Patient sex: F
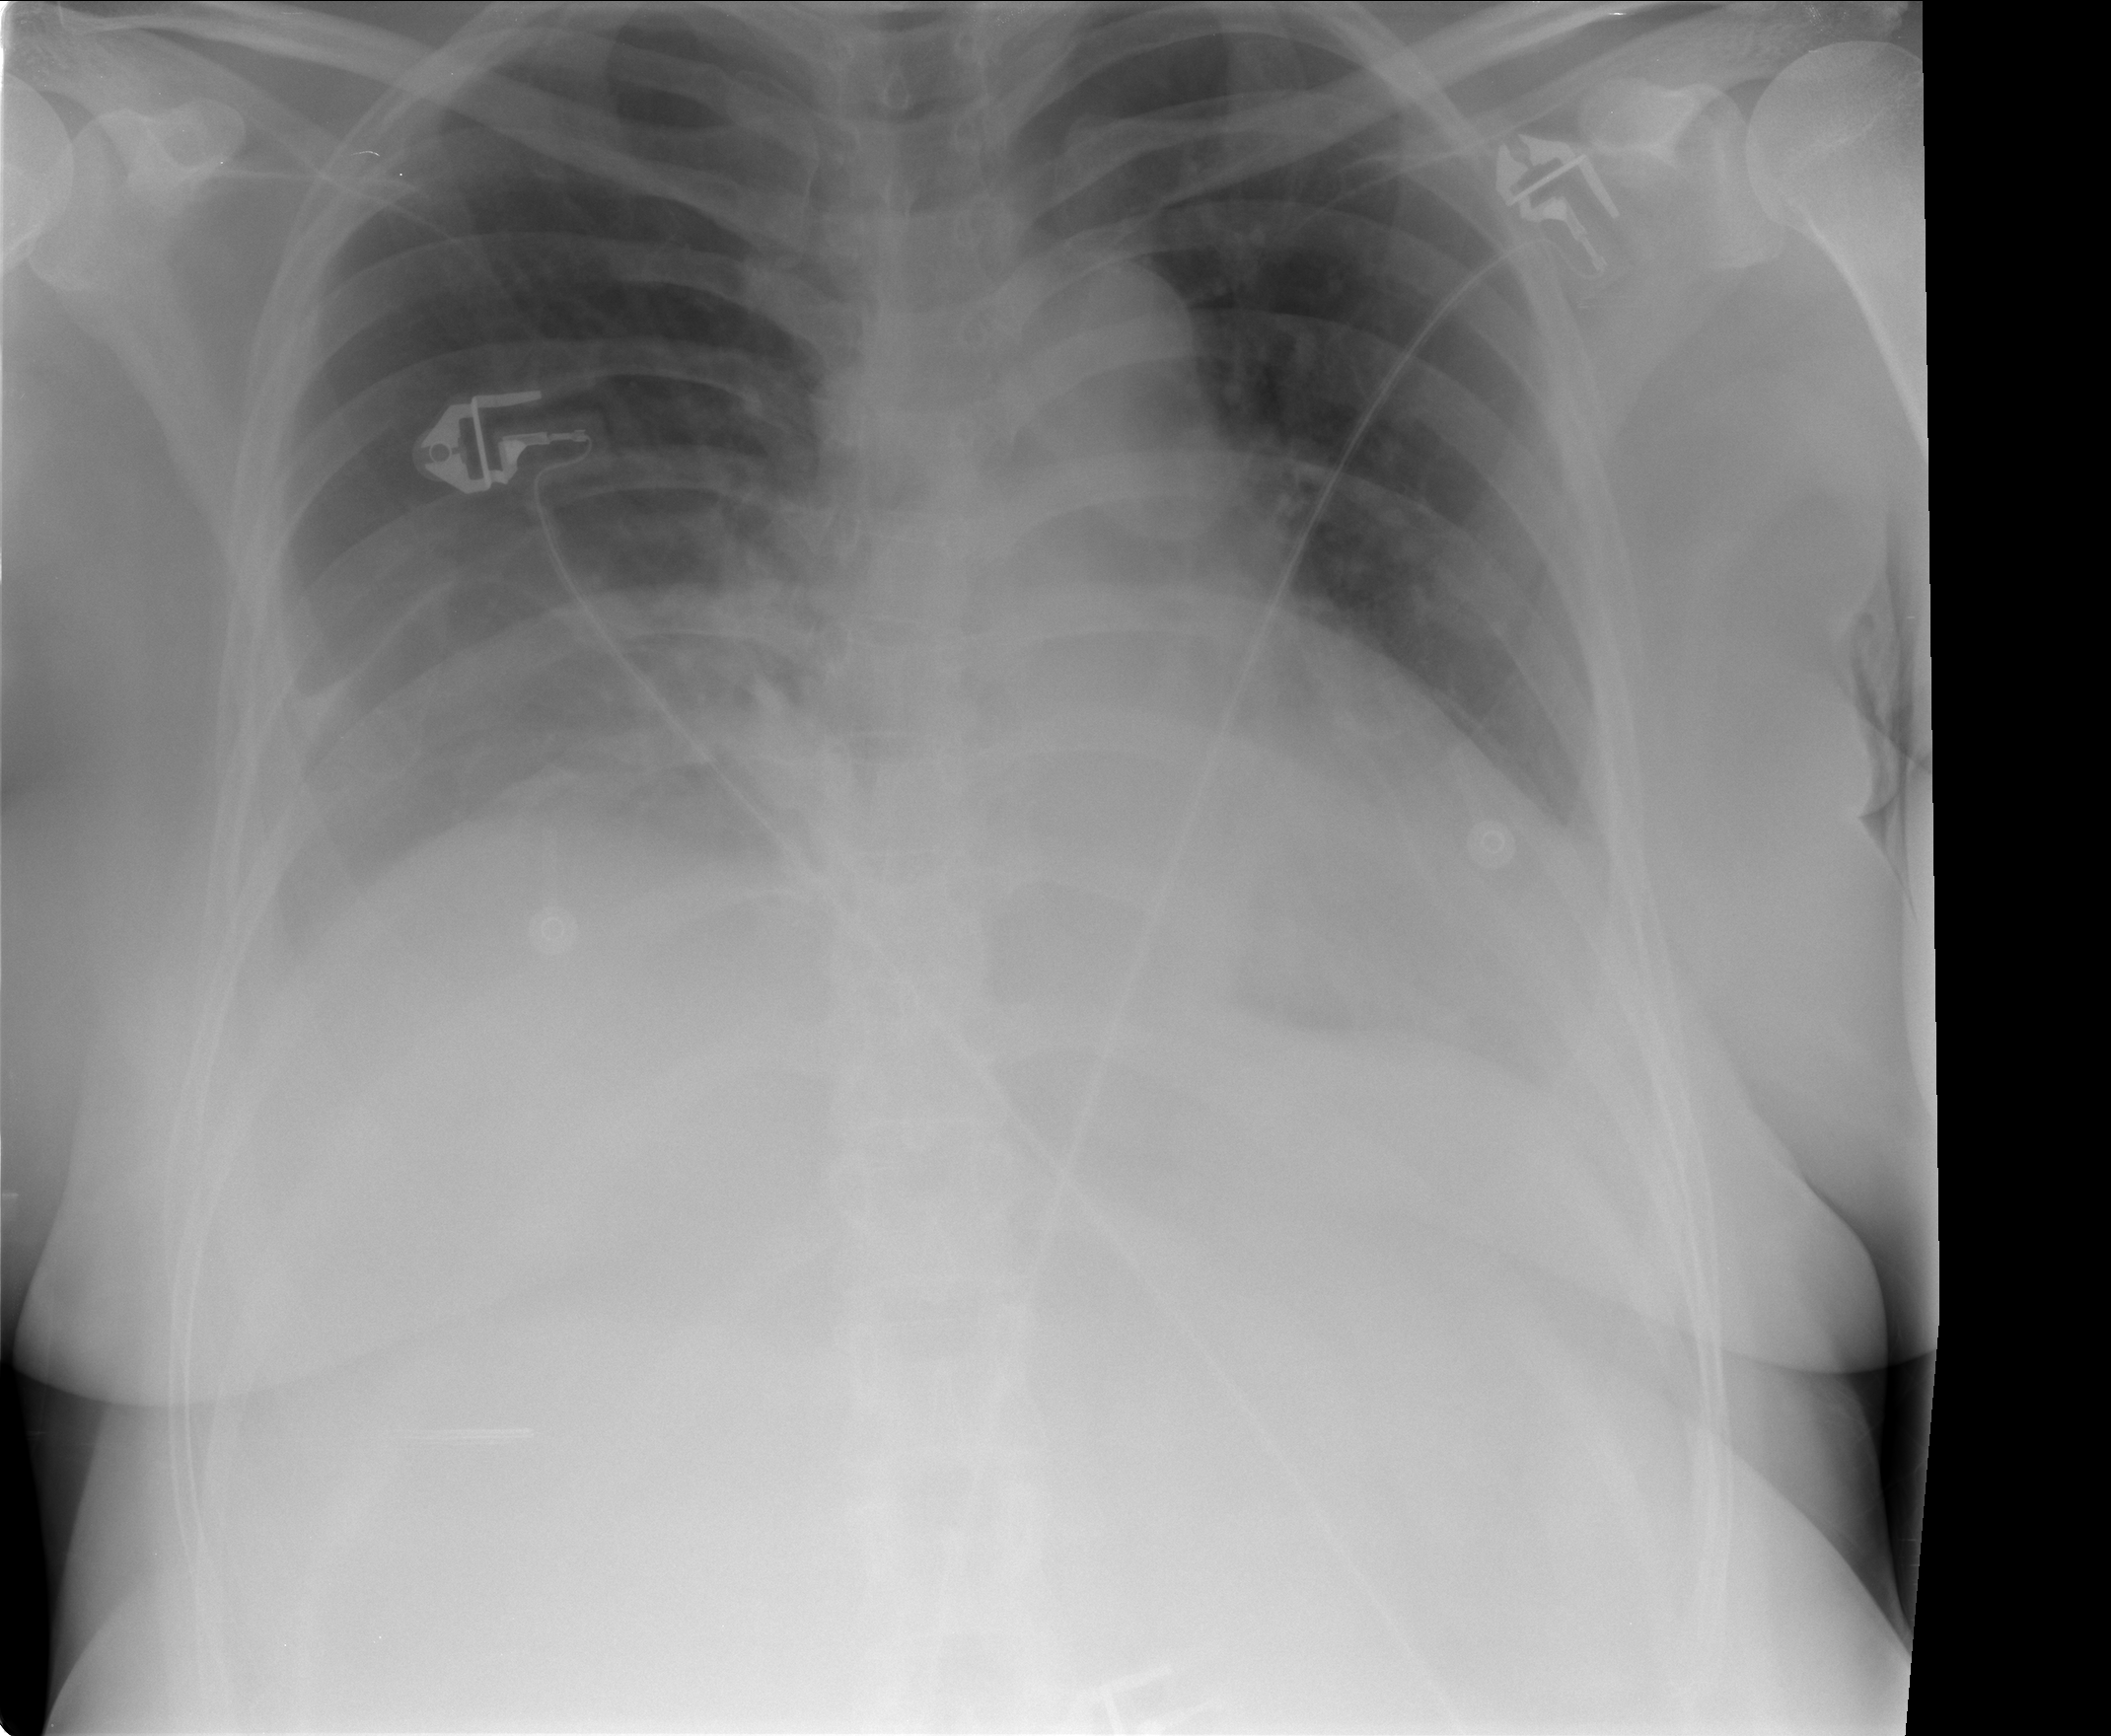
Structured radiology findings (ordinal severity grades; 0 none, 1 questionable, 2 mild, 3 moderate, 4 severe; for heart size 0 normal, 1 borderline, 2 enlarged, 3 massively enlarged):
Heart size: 0
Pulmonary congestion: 0
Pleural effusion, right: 0
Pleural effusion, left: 1
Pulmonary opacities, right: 2
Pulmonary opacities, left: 0
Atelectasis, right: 2
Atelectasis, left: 0